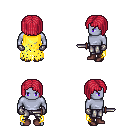
a pixel art fantasy rpg character, male body template, dark elf, purple skin, yellow tattered cape, metal pants, ruby red pageboy hairstyle, metal gloves, maroon shoes, dagger, four views (front, back, left, right), 2x2 character sprite sheet, small pixel art, hard edges, no anti-aliasing